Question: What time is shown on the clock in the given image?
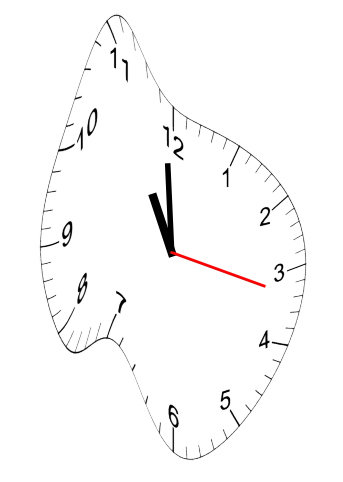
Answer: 10:59:17